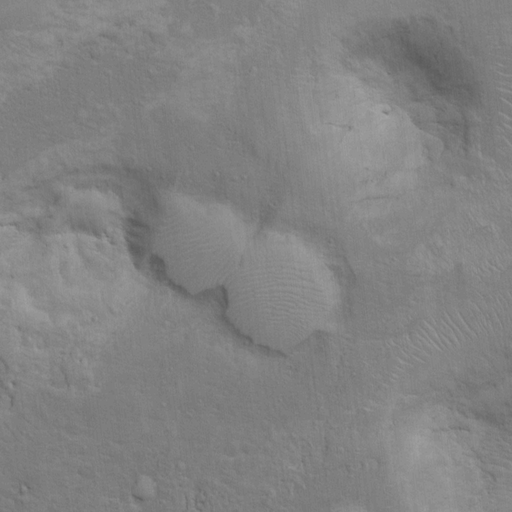
Classes present: Background, Cone